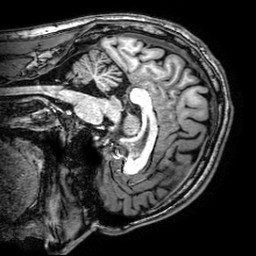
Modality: T1w
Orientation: sagittal
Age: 22
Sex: male
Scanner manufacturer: philips
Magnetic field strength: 3 T
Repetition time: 8.2 s
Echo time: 0.0037 s